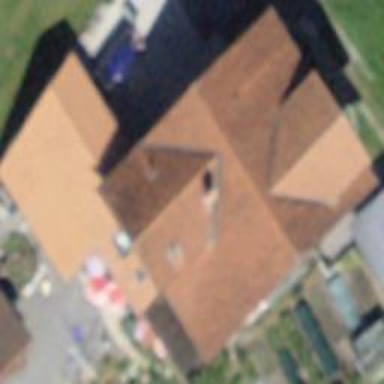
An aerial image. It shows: Residential building.